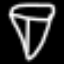
Label: diamond